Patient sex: F
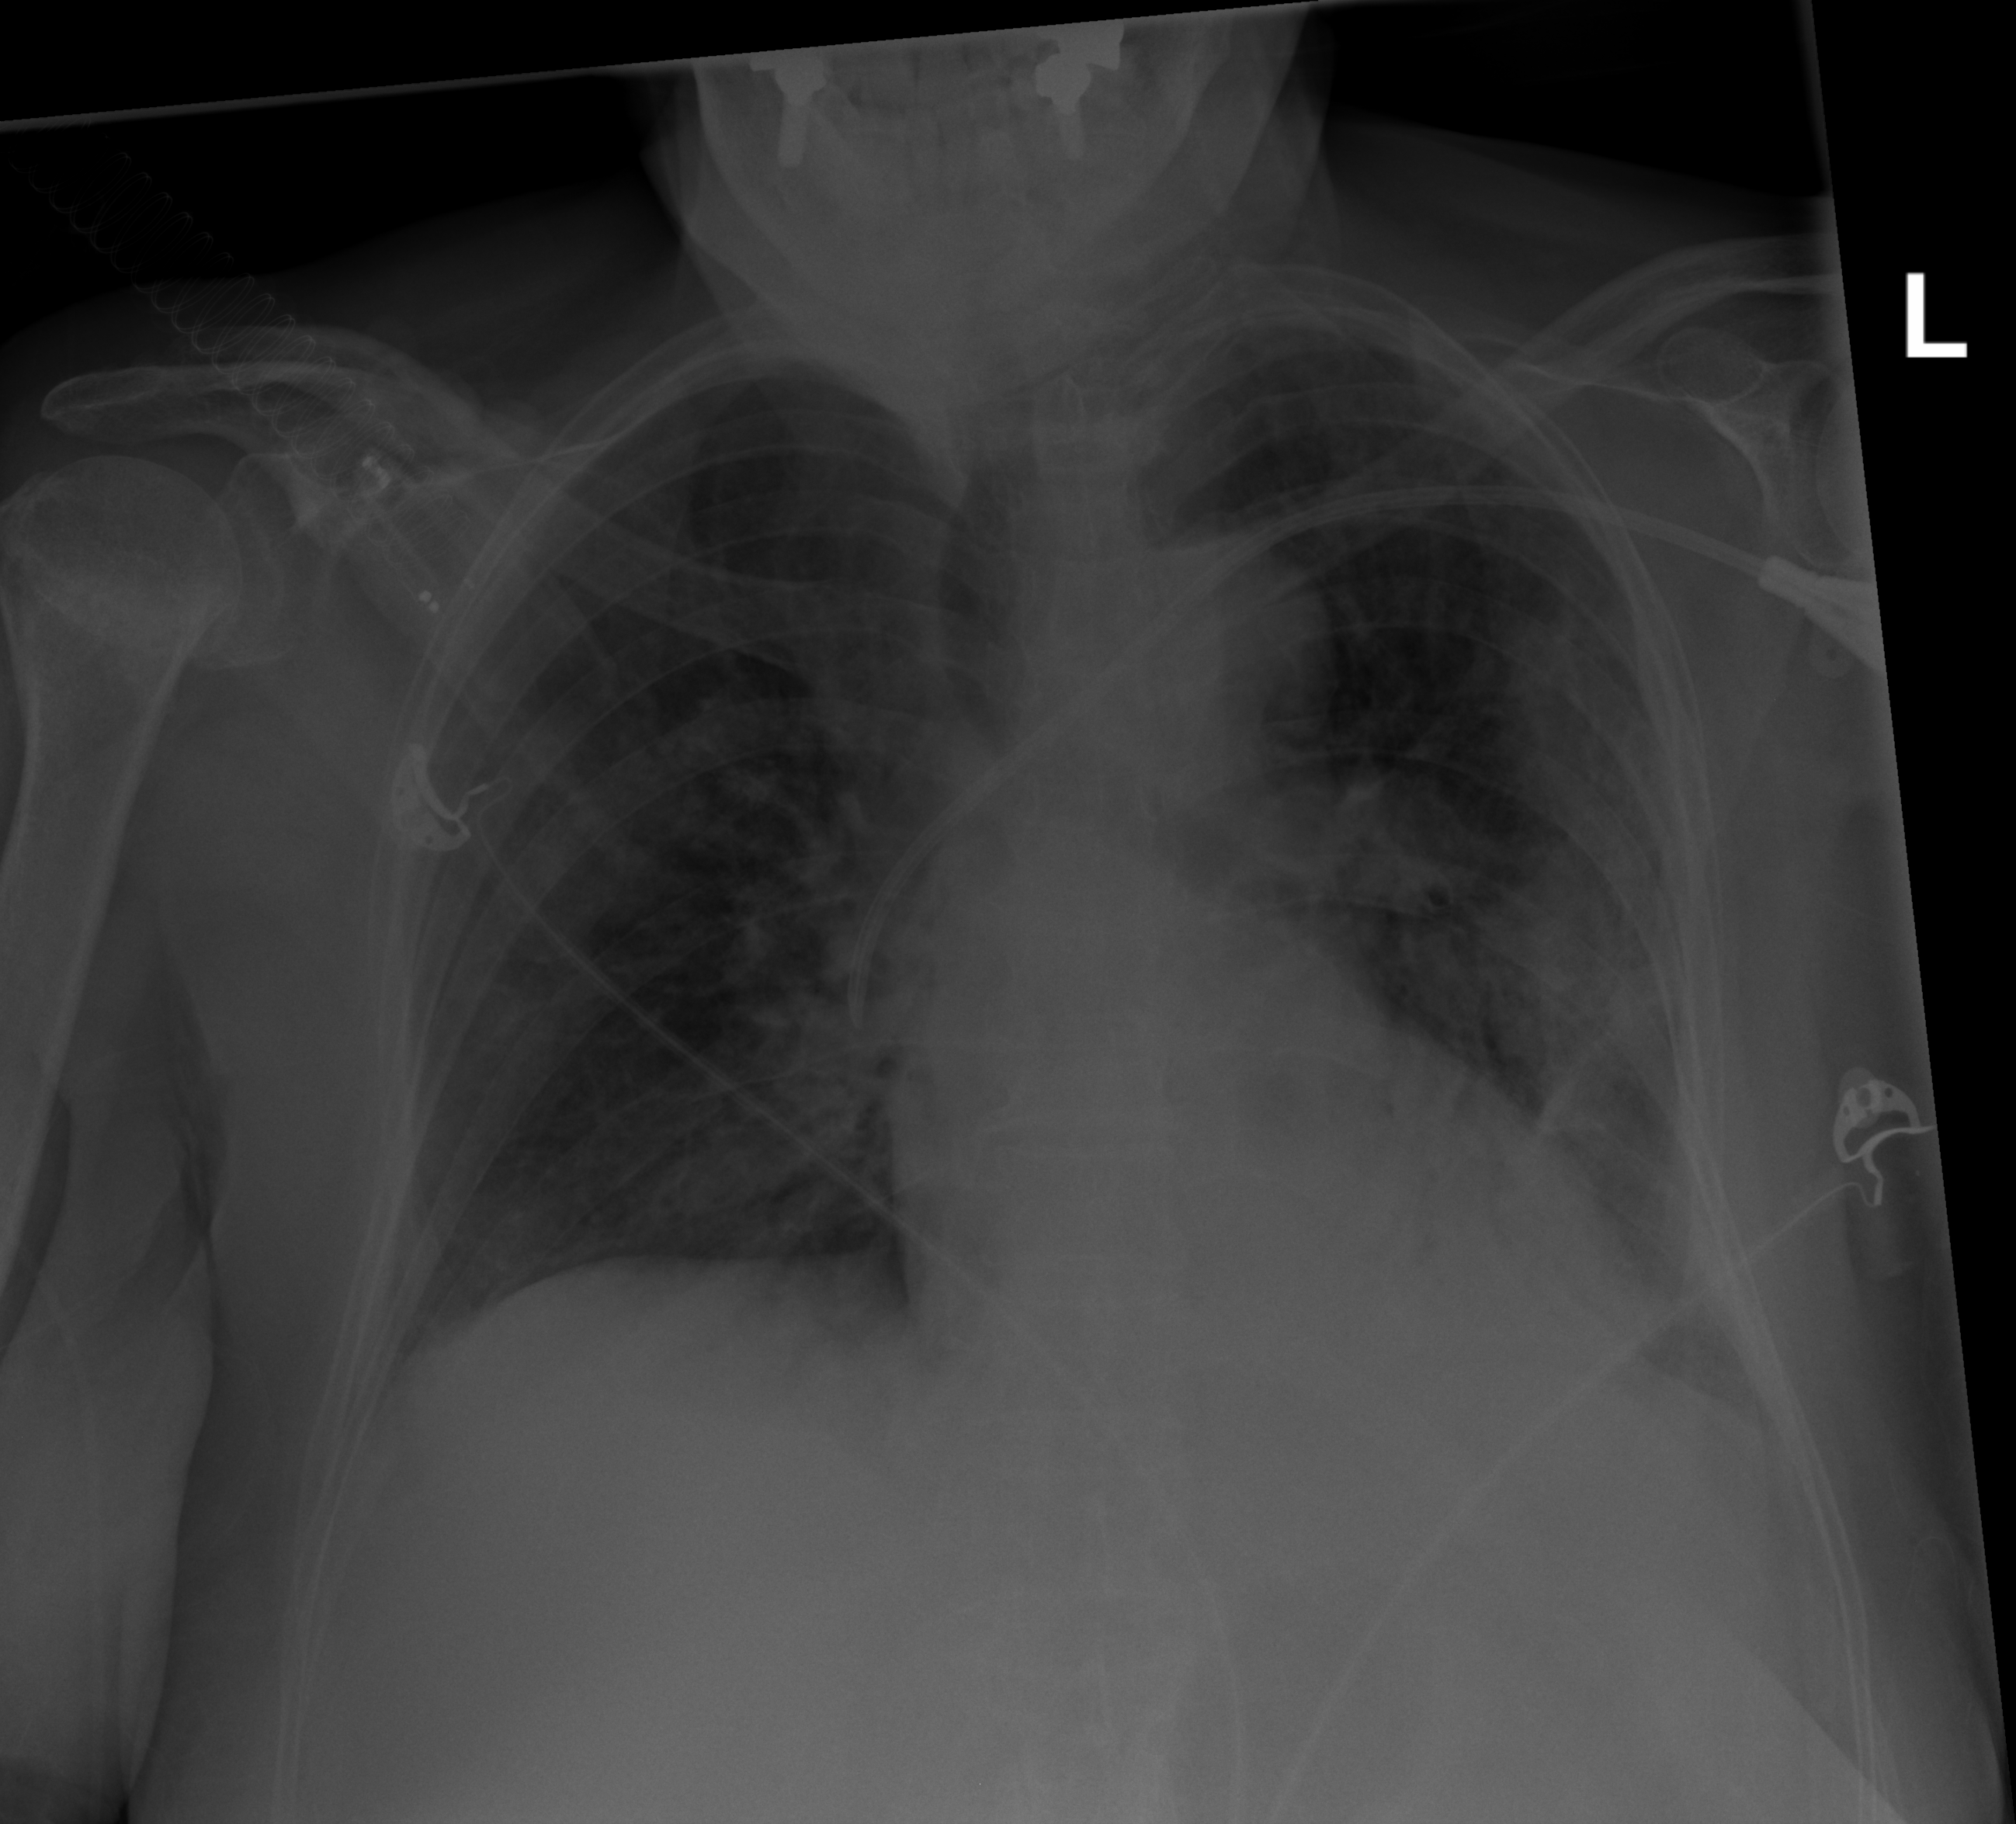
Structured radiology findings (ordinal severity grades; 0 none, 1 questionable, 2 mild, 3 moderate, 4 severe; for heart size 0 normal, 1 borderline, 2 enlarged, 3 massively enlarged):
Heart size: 0
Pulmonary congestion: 0
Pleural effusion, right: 2
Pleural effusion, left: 2
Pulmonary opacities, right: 2
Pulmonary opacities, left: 2
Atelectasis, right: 2
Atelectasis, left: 2